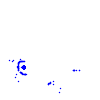
Particle: electron